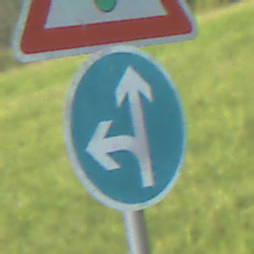
Verkehrszeichen: VorgeschriebeneFahrtrichtungGeradeausOderLinks
Zusatzzeichen oben: Lichtzeichenanlage
Umgebung: Outdoor, Nature
Tageszeit: MorningAfternoon
Wetter: PartlyCloudy
Licht: Natural
Jahreszeit: NotSpecified
Kontrast: HighContrast